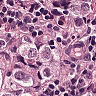
Metastatic tissue present: yes